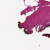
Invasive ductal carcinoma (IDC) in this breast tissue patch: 0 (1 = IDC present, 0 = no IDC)